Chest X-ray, PA view. Patient: 51 years old, sex F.
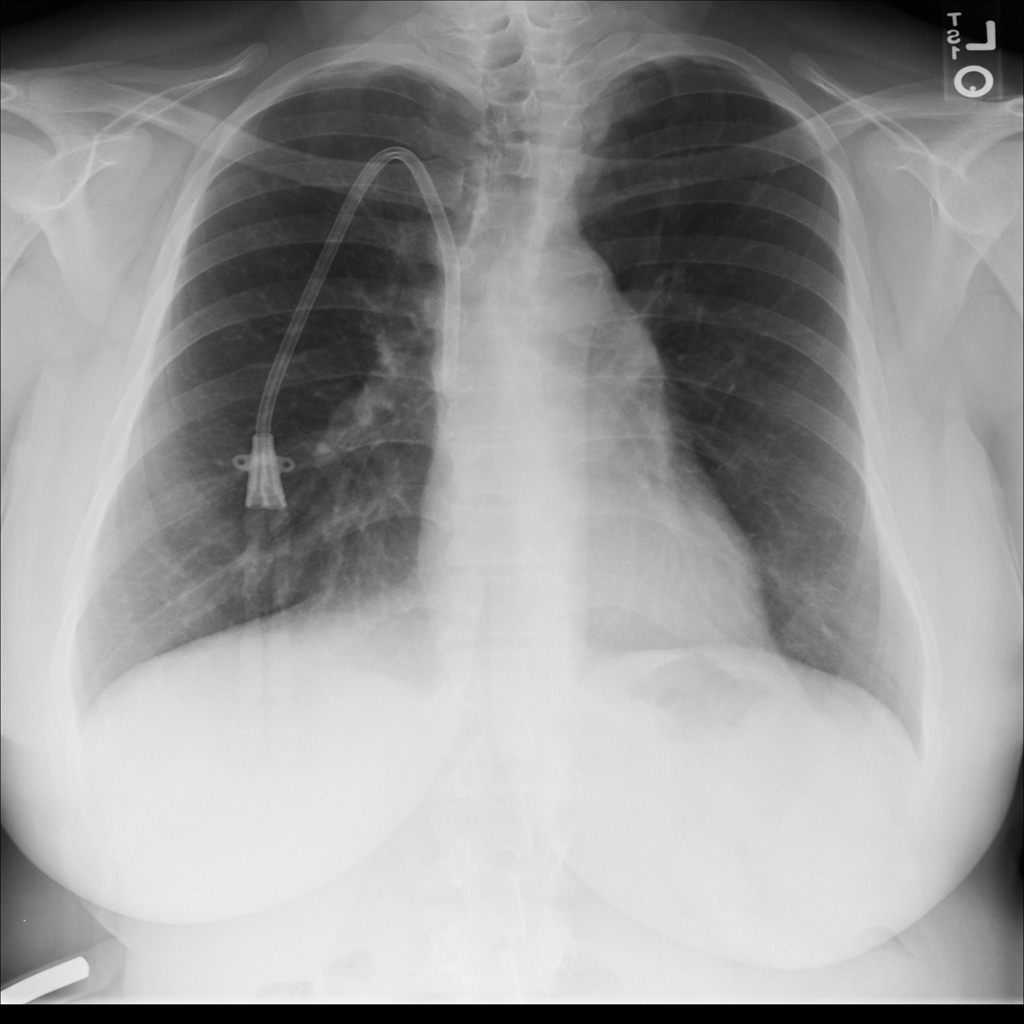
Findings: No Finding